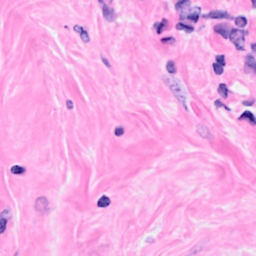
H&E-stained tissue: Breast